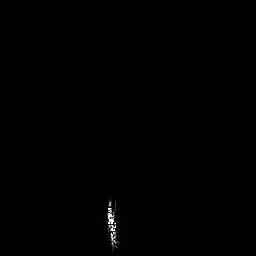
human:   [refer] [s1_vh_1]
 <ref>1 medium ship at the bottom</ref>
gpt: <box>[[40, 76, 45, 97, 0]]</box>